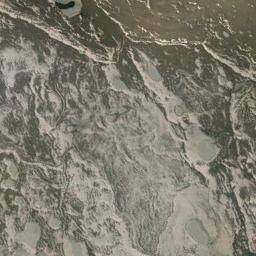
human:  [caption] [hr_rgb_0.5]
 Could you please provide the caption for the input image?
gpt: The desert is on the hill full of white sand .

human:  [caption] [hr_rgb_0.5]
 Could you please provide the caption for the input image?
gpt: The desert has silvery sand and some dunes of different sizes and the desert terrain is rugged .

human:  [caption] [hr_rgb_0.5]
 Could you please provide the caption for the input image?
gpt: This is a orange desert with white gullys .

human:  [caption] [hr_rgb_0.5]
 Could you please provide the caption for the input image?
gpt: This orange desert has some parallel lines .

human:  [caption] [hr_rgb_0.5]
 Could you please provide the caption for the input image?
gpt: A desert covered with white bed rocks .